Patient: sex M, age 72
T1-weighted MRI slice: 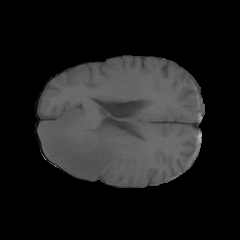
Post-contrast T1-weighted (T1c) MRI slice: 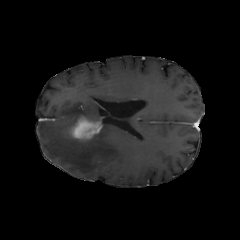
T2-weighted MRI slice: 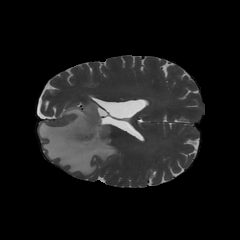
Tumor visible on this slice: yes
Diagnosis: Glioblastoma, IDH-wildtype
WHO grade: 4